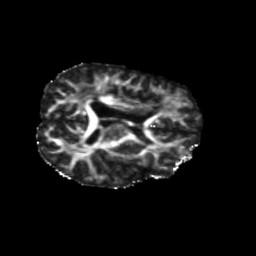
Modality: FA
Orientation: axial
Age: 50
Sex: female
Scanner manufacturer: siemens
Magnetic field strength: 3 T
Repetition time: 5.47 s
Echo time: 0.0854 s